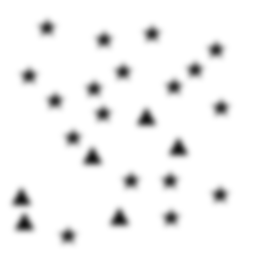
Squares: 0
Triangles: 6
Stars: 18
Total shapes: 24